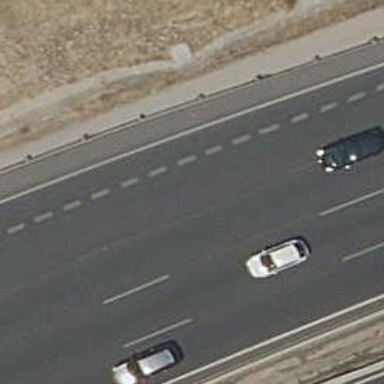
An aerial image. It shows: Motorway link.